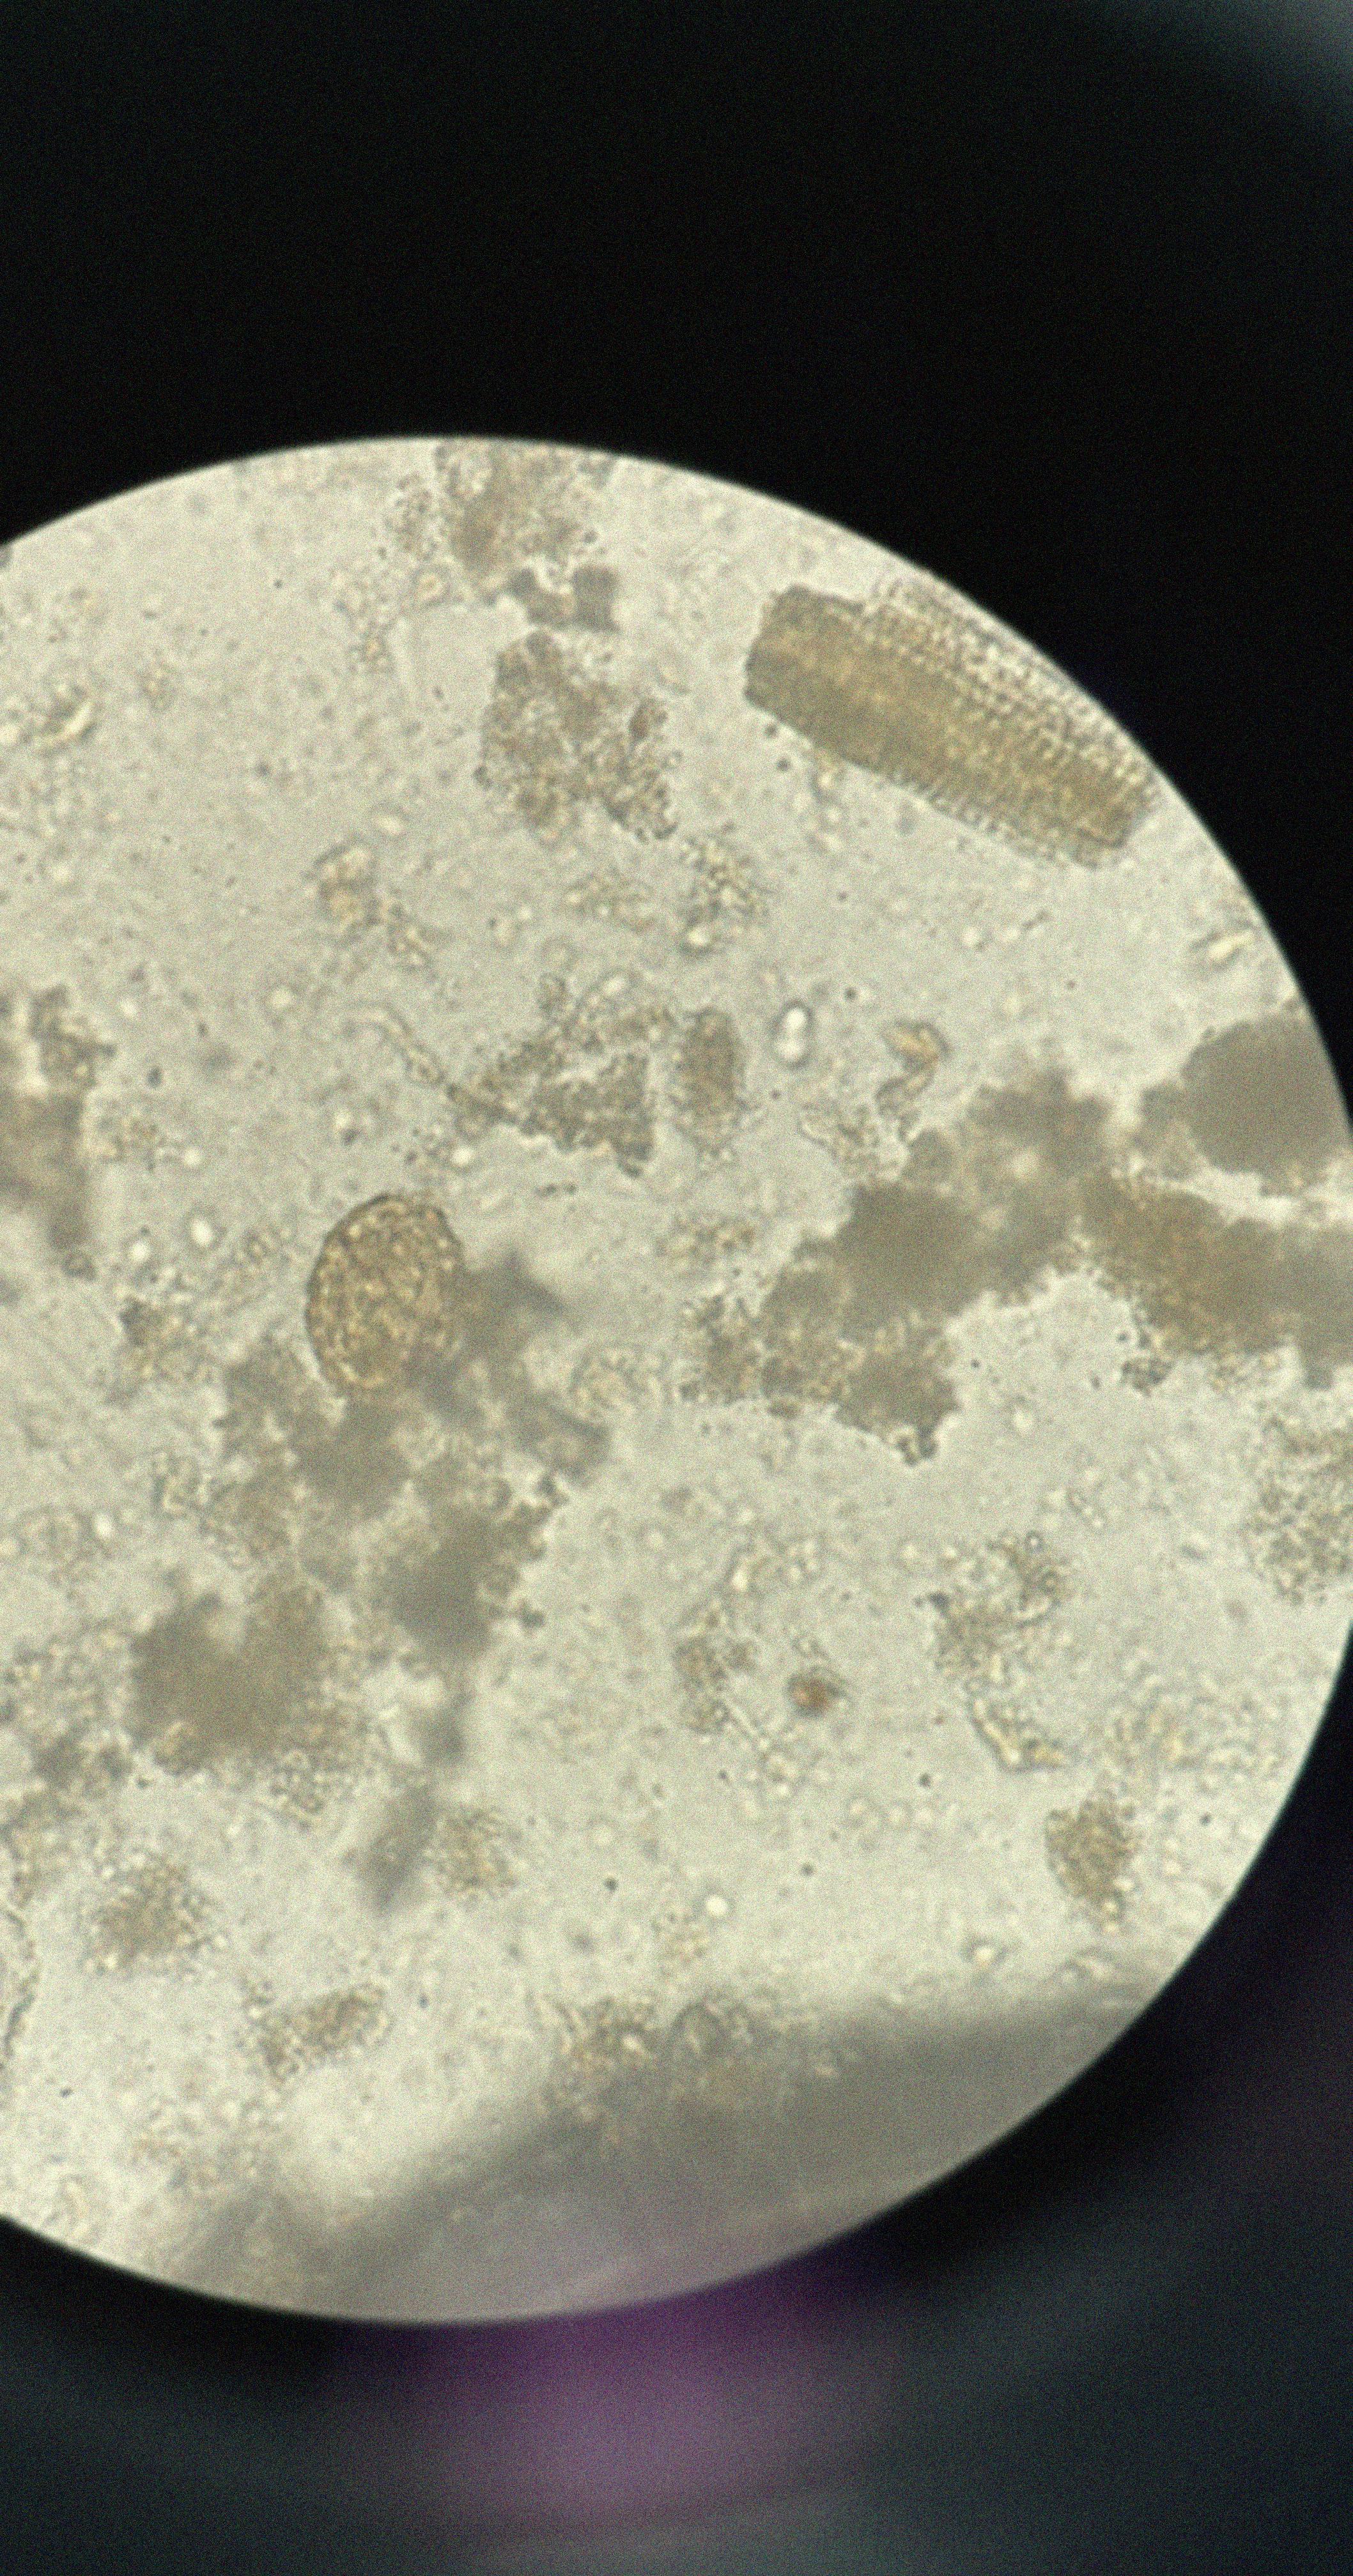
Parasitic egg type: Ascaris lumbricoides